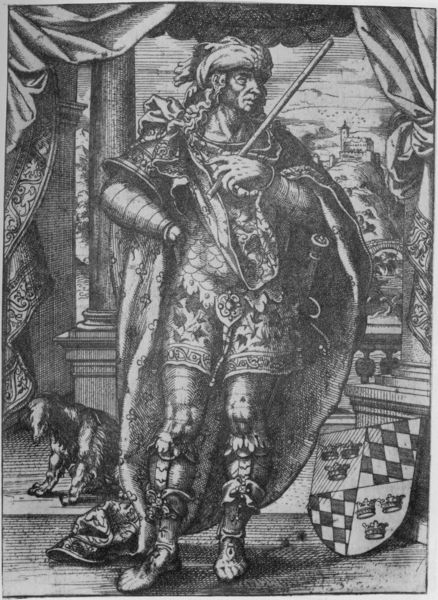
Titel: Bildnis von Grimoldus I
Künstler: Jost Amman
Institution: (Seriendruck)
Schlagwörter: berg, fuß, hand, himmel, mann, umhang, weiß, wolken, landschaft, blumen, fenster, haar, nase, schwarz, säule, säulen, zeichnung, hund, schloss, tuch, malerei, arm, porträt, vorhang, hügel, kirche, lange haare, mantel, krone, stock, turm, aussicht, kopfbedeckung, stab, gelände, krieg, bordüre, vorhänge, langweilig, knie, schild, lappen, burg, bayern, linear, druck, radierung, stich, schwert, soldat, ritter, rüstung, wappen, rauten, ritterrüstung, feldherr, vorhand, kupferstich, turban, treue, kronen, brug, türke, seriendruck, wööen, kriegsherr